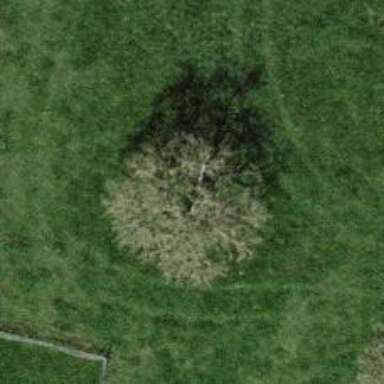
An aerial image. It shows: Broadleaved tree with lush leaves.